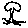
Label: tree